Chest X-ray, PA view. Patient: 36 years old, sex M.
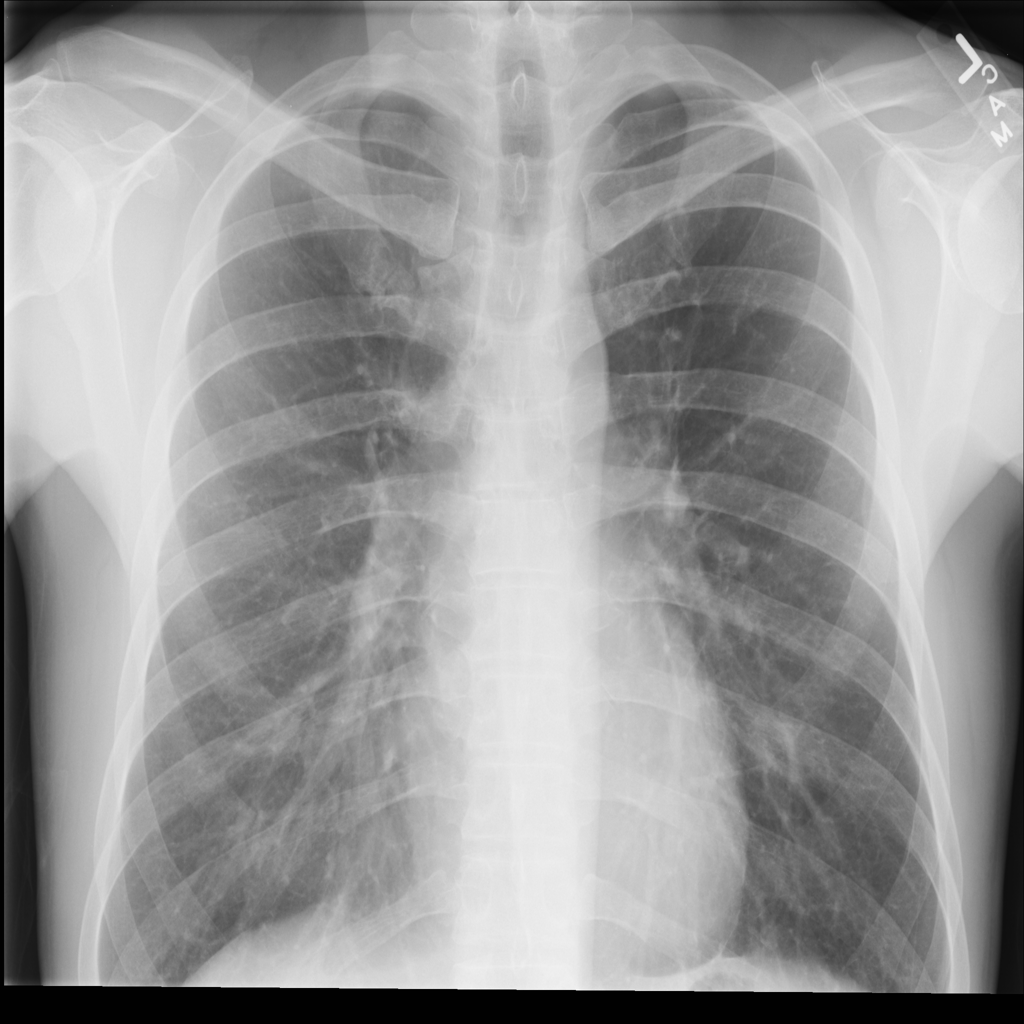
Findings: No Finding